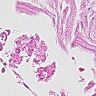
Metastatic tissue present: no